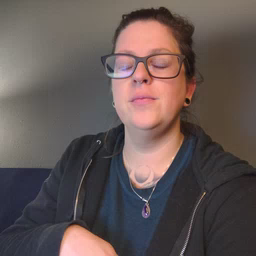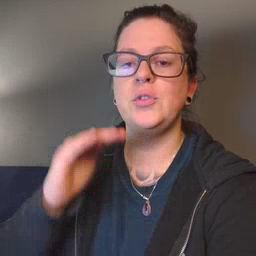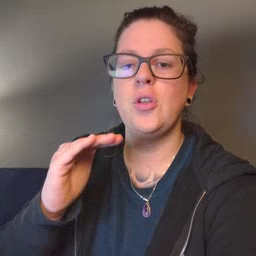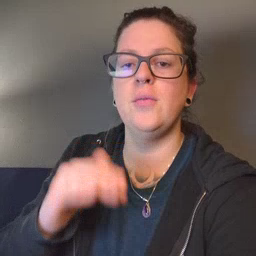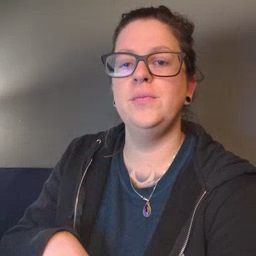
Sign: child